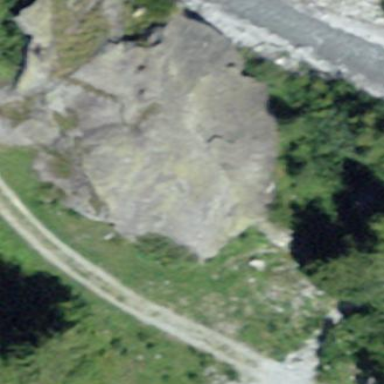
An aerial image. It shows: Landscape dominated by bare rock.